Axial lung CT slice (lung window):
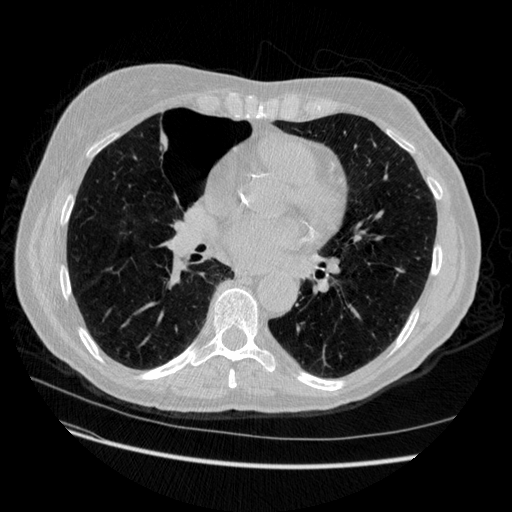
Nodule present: yes
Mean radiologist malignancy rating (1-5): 3